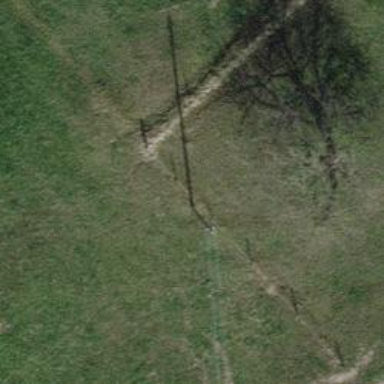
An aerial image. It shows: Minor power line.